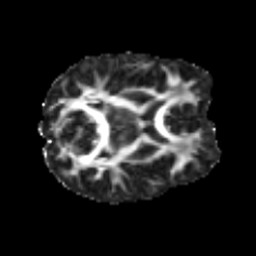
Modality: FA
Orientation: axial
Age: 25
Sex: female
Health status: healthy
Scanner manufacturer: siemens
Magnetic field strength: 3 T
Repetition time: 3.6 s
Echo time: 0.0964 s